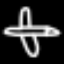
Label: airplane